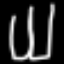
Label: pants